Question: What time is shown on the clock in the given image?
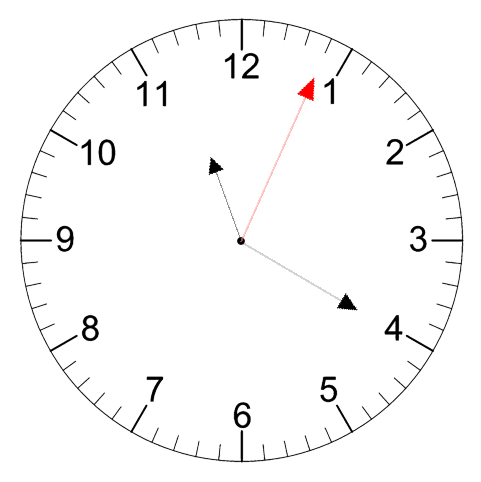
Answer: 11:20:04